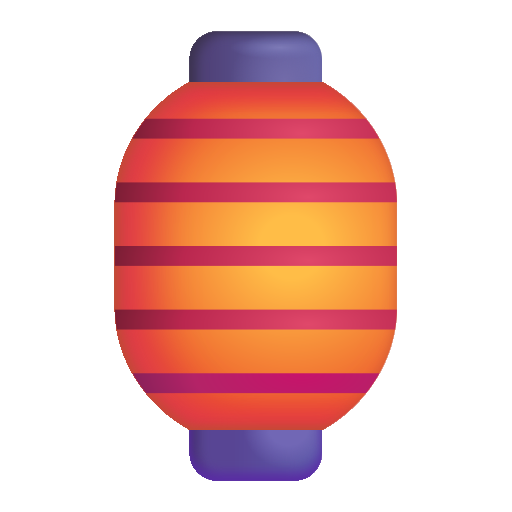
red paper lantern color